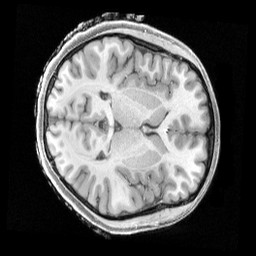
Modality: T1w
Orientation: axial
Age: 22
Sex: female
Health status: healthy
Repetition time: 2.4 s
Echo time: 0.00222 s